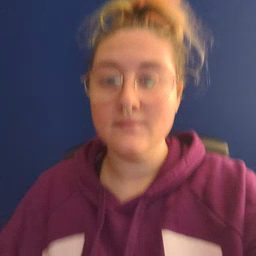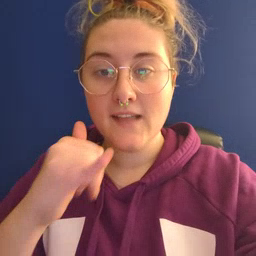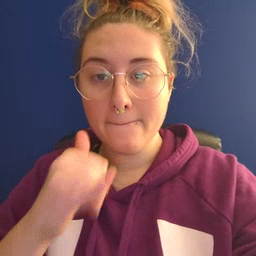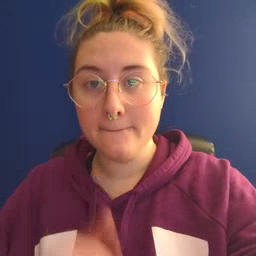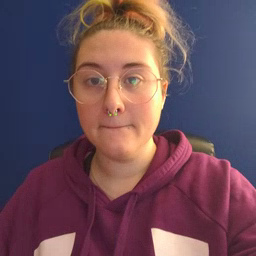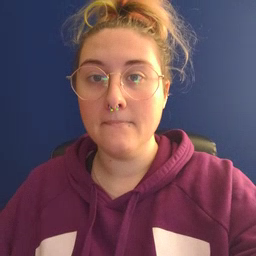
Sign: same